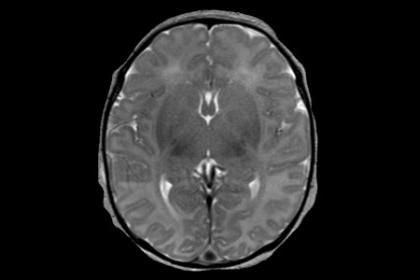
Label: notumor